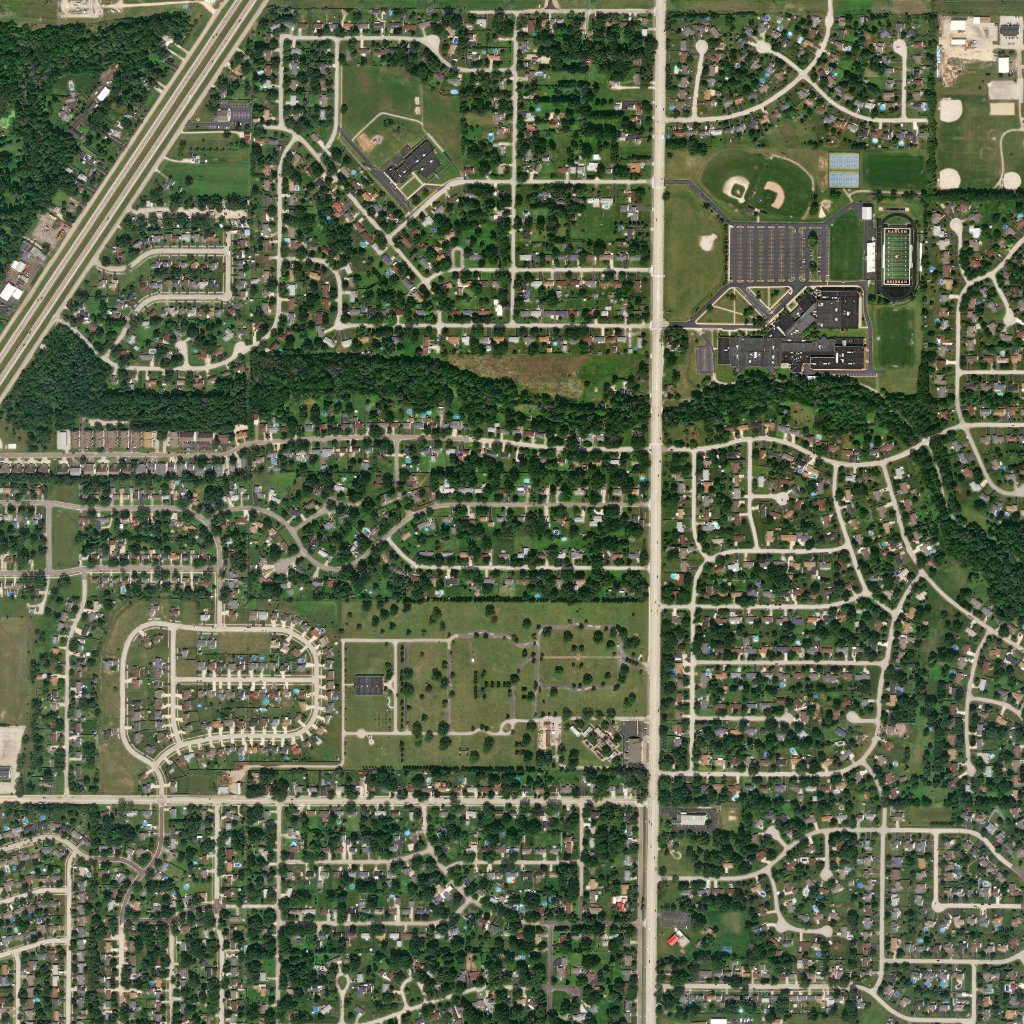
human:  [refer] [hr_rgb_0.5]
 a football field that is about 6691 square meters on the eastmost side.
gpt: <box>[[85, 30, 88, 35, 0]]</box>

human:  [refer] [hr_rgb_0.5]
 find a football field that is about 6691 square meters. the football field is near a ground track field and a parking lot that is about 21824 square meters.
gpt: <box>[[85, 30, 88, 35, 0]]</box>

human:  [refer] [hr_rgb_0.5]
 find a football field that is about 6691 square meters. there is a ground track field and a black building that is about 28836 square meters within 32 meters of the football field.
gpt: <box>[[85, 30, 88, 35, 0]]</box>